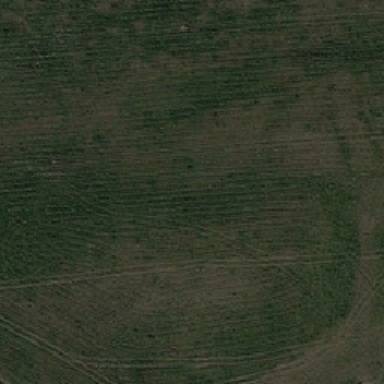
Is a meadow with sparse grass and many intensive lines on it .